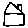
Label: house